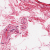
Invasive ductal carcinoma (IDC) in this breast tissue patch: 0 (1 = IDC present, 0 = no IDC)